Question:
I'm using codeblocks IDE and I don't know what is the problem.
I tried making the variables global but it still doesn't work.
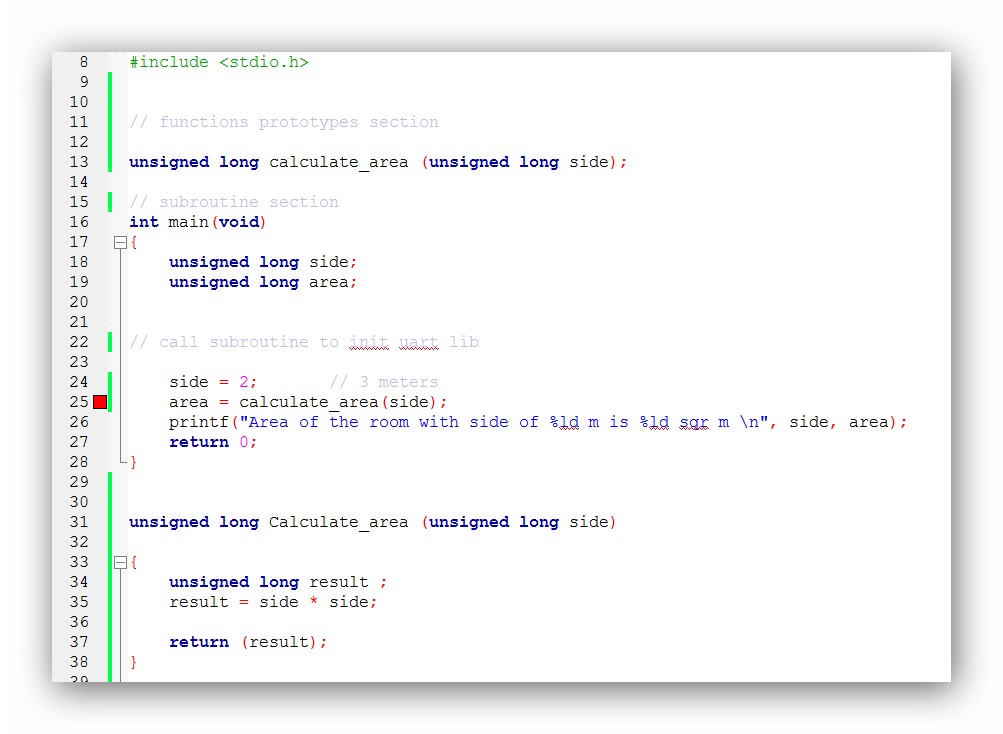
Answer: The problem is in the function name. 'Calculate_area' has a capital 'C' in its function declaration name, but not in the prototype declaration.
Change your function declaration at line 31 with:
'''
unsigned long calculate_area(unsigned long side);
'''